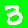
Digit: 3